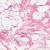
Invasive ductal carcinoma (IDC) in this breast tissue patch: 0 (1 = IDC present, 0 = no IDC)